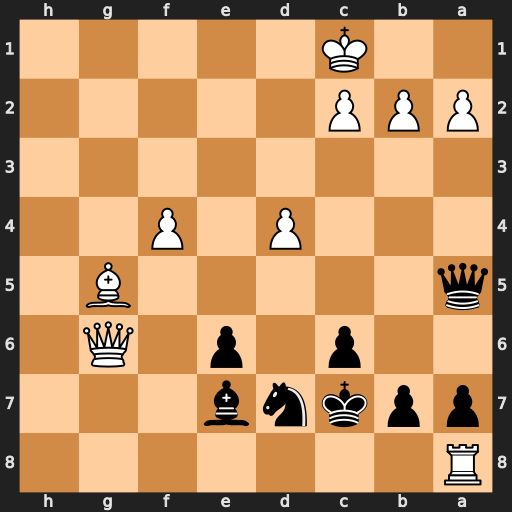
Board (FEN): R7/ppknb3/2p1p1Q1/q5B1/3P1P2/8/PPP5/2K5
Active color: b
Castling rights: -
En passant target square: -
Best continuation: Qe1#